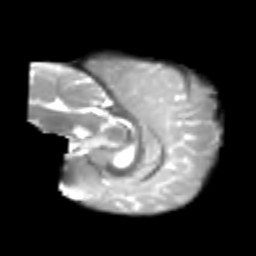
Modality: T2w
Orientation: sagittal
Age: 6
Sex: female
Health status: healthy